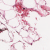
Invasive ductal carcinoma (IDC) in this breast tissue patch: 0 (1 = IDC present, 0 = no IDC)